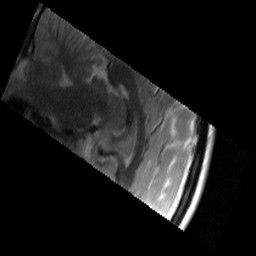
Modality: T2w
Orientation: sagittal
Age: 23
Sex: male
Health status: healthy
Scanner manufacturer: siemens
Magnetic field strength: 3 T
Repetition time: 7.27 s
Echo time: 0.064 s